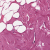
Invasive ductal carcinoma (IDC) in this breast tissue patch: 0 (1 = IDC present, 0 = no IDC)